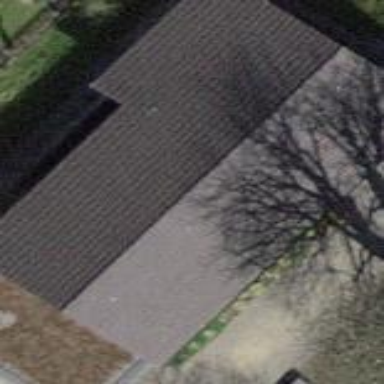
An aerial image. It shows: Building with tile roof.